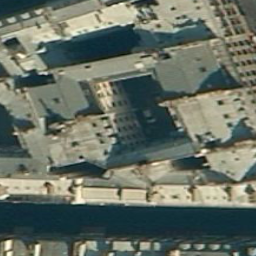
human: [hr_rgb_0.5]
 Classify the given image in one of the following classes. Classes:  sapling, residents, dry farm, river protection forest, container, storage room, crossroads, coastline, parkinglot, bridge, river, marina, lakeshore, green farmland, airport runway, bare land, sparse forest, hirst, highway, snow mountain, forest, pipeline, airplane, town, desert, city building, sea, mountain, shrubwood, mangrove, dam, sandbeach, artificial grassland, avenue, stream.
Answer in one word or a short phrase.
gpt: city building